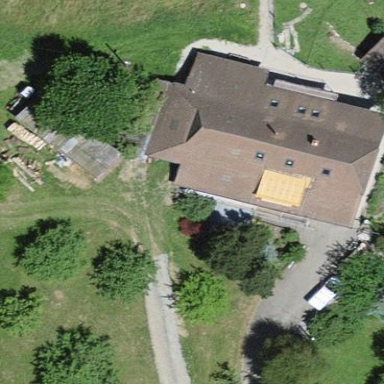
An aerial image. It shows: Farm building.